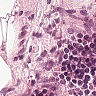
Metastatic tissue present: no